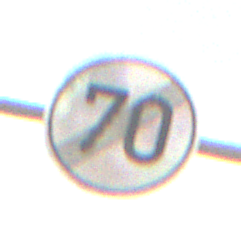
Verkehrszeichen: EndeGeschwindigkeit70
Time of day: Midday
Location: Outdoor (Suburban)
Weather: PartlyCloudy
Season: NotSpecified
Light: Natural